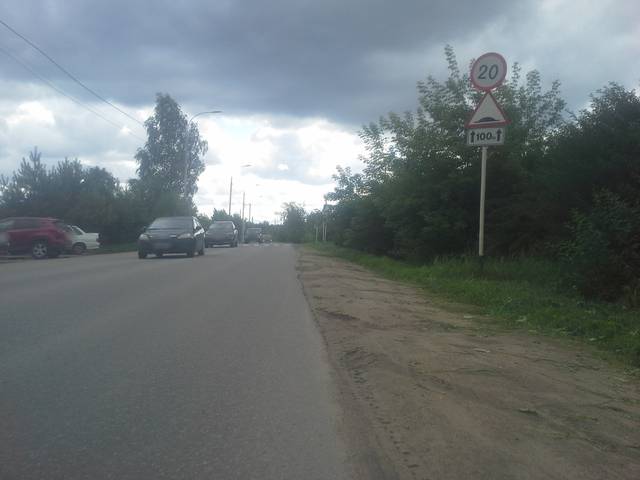
Region: Russia
Coordinates: 55.718, 36.825